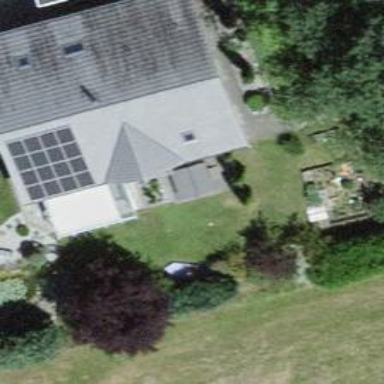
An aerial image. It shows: Simple house.